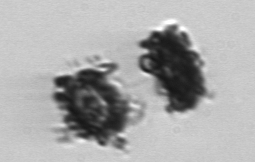
Label: Thalassiosira_TAG_external_detritus